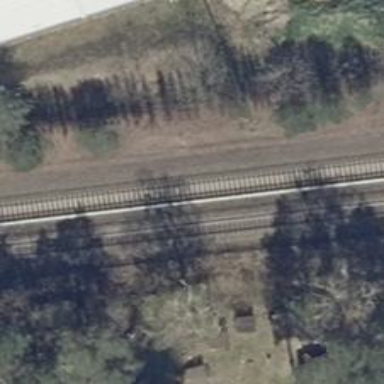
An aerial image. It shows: Railway signal.